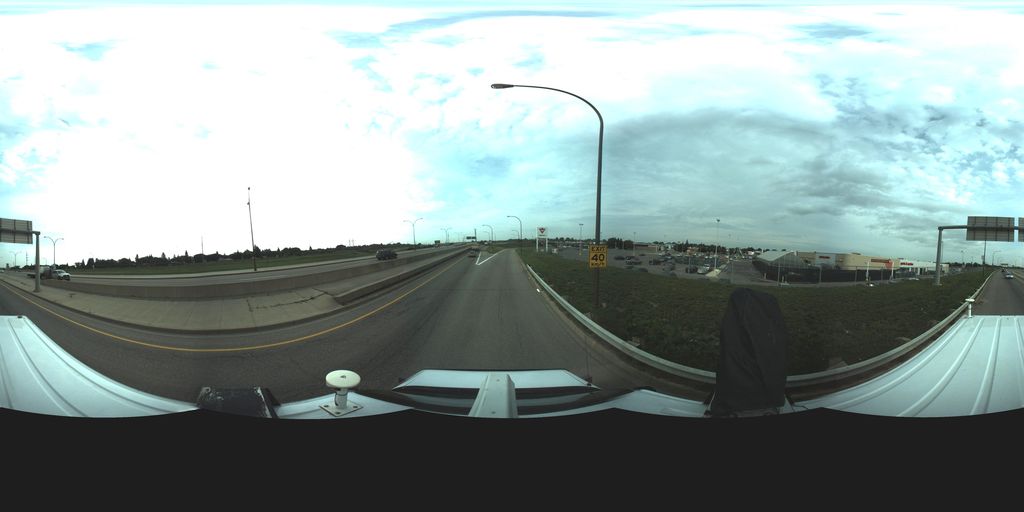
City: saskatoon